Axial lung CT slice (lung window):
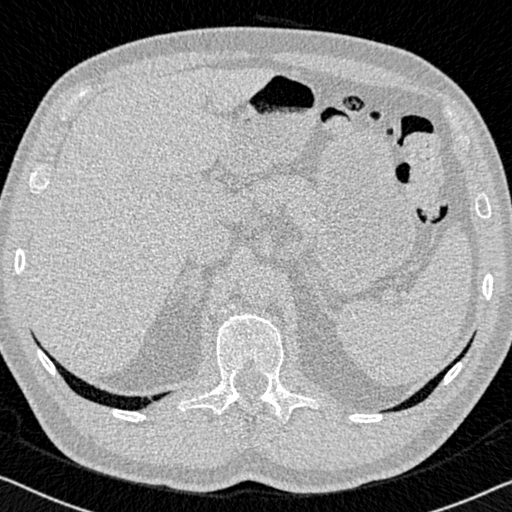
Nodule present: no